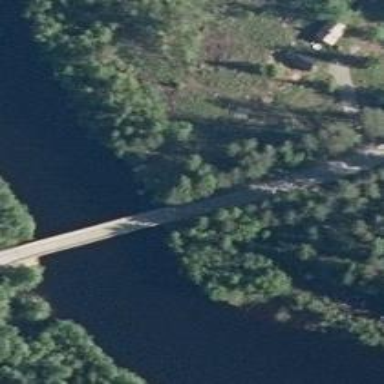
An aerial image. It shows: Unclassified road with bridge.